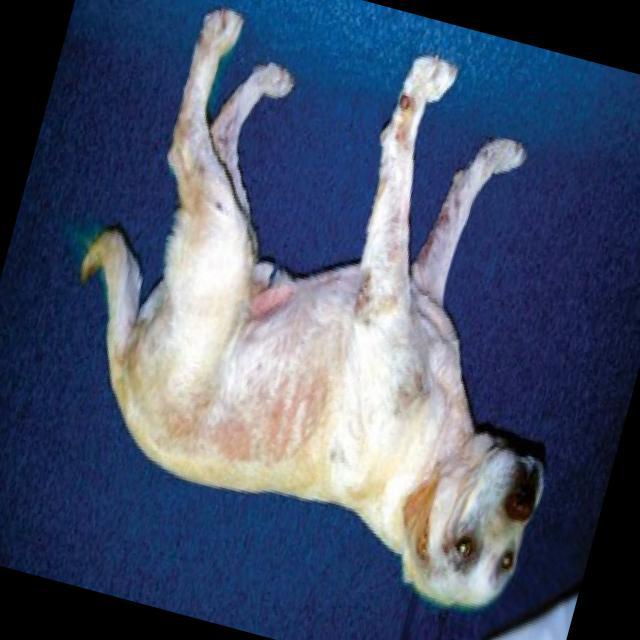
Canine hypersensitivity reaction — allergic skin response with urticaria, erythema, pruritus, and angioedema. May be food, environmental, or flea allergy related.